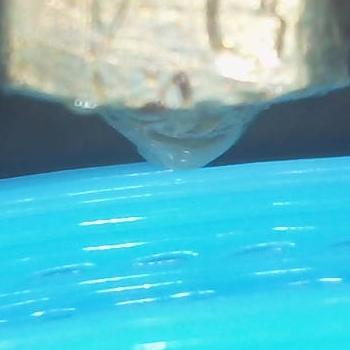
Flow rate: 105%